Field crop: tomato
Growth stage: 2
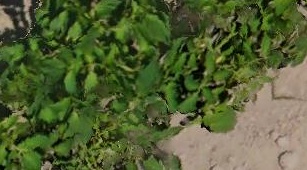
Species: tomato